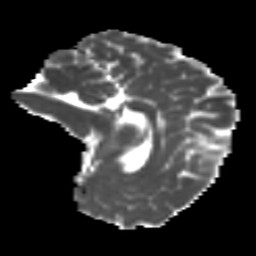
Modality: MD
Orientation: sagittal
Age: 16
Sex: male
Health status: ill
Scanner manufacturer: ge
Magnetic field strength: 3 T
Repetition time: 6.752 s
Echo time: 0.079 s